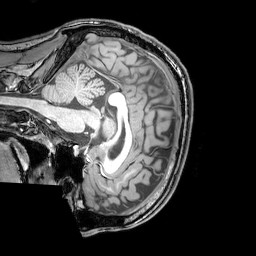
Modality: T1w
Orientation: sagittal
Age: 22
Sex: male
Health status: healthy
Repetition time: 0.081 s
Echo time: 0.037 s